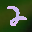
Label: 2